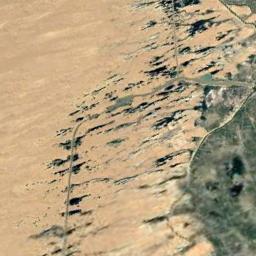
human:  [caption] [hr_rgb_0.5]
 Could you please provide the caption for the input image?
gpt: The yellow desert is next to the greenland .

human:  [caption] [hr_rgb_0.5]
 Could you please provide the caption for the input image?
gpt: The desert has yellow sand and some vegetation and some roads go through the desert .

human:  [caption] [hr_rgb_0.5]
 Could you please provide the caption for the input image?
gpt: There is a small patch of vegetation on the edge of the desert .

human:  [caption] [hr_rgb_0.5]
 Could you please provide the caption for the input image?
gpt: This is a yellow sand dune on the side .

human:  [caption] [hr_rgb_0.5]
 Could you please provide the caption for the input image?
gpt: A desert with many green bushes .